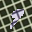
Label: 9